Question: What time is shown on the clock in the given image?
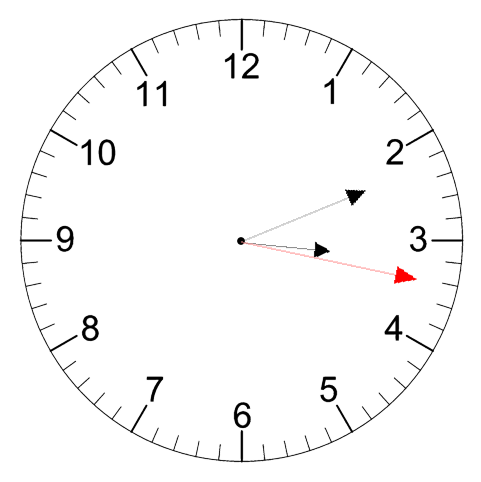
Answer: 03:11:17